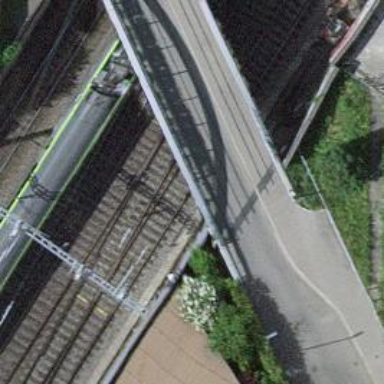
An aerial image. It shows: Single-track railway with electrified contact lines.